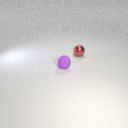
small purple rubber sphere to the left of small red metal sphere